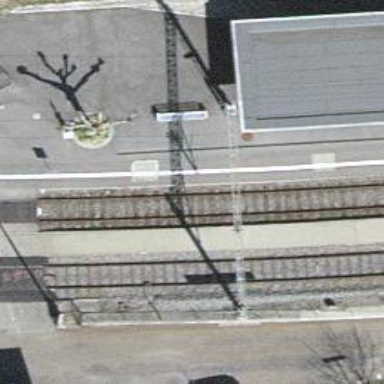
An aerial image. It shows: Close-up of railway platform edge.